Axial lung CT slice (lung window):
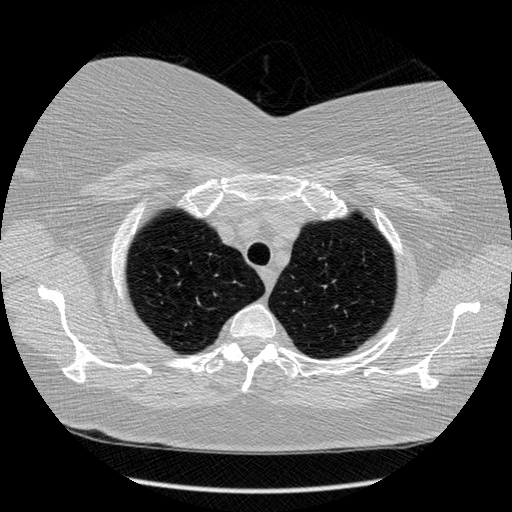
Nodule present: no